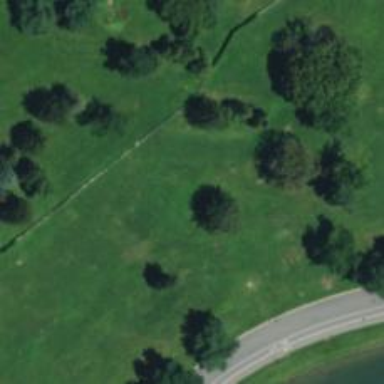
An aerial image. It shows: Disc golf tee.